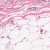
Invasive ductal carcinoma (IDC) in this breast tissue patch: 0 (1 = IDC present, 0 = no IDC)